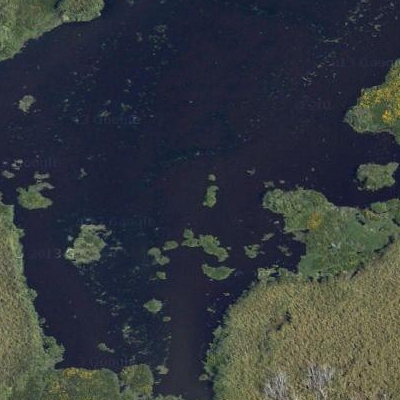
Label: dRiverLake